Question: I have to put some labels into a UITableViewCell but there are different number of labels in each row. I'm trying to add a subview in each cell but when I do scroll all the labels overlap .
I have a for with the number of labels I want with this code
'''
- (UITableViewCell *)tableView:(UITableView *)tableView cellForRowAtIndexPath:(NSIndexPath *)indexPath
'''
{
'''
NSString *CellIdentifier = @"dayCell";
UITableViewCell *cell = [tableView dequeueReusableCellWithIdentifier:CellIdentifier forIndexPath:indexPath];
UILabel* titleLabel = (UILabel*)[cell viewWithTag:100];
NSString * stringDate = [NSString stringWithFormat:@"%@ %@",[[days objectAtIndex:indexPath.row] substringWithRange:NSMakeRange(8, 2)], [self getNameDay:[arrayOfWeek objectAtIndex:indexPath.row]]];
titleLabel.text = stringDate;
titleLabel.textColor = [UIColor colorWithRed:102.0/255.0 green:102.0/255.0 blue:102.0/255.0 alpha:1.0];
if ([keys containsObject:[days objectAtIndex:indexPath.row]]) {
titleLabel.font = [UIFont fontWithName:@"Roboto-Bold" size:15.0];
[cell.contentView.superview setClipsToBounds:NO];
NSDictionary * eventConcret = [events objectForKey:[days objectAtIndex:indexPath.row]];
NSArray * keysEventConcret = [eventConcret allKeys];
CGRect frame = titleLabel.frame;
for (int i=0; i<[keysEventConcret count]; i++) {
for (int j=0; j<[[eventConcret objectForKey:[keysEventConcret objectAtIndex:i]] count]; j++) {
frame.origin.y += 35;
UILabel *hourEvent = [[UILabel alloc] initWithFrame:frame];
hourEvent.text = [NSString stringWithFormat: [self getHourStringFromDate:[[[eventConcret objectForKey:[keysEventConcret objectAtIndex:i]] objectAtIndex:j] objectForKey:@"event_start"]]];
hourEvent.backgroundColor = [UIColor clearColor];
hourEvent.font=[UIFont fontWithName:@"Roboto-Regular" size:15];
hourEvent.textColor = [UIColor colorWithRed:102.0/255.0 green:102.0/255.0 blue:102.0/255.0 alpha:1.0];
hourEvent.tag = 3;
[cell.contentView addSubview:hourEvent];
frame.origin.y += 25;
UILabel *contentEvent = [[UILabel alloc] initWithFrame:frame];
contentEvent.text = [[[eventConcret objectForKey:[keysEventConcret objectAtIndex:i]] objectAtIndex:j] objectForKey:@"event_title"];
[contentEvent setNumberOfLines:0];
contentEvent.backgroundColor = [UIColor clearColor];
contentEvent.font=[UIFont fontWithName:@"Roboto-Regular" size:15];
contentEvent.textColor = [UIColor colorWithRed:89.0/255.0 green:187.0/255.0 blue:98.0/255.0 alpha:1.0];
contentEvent.tag = 4;
[cell addSubview:contentEvent];
UIButton *buttonContent = [UIButton buttonWithType:UIButtonTypeCustom];
buttonContent.frame = frame;
buttonContent.backgroundColor = [UIColor clearColor];
buttonContent.titleLabel.text = [keysEventConcret objectAtIndex:i];
buttonContent.titleLabel.textColor = [UIColor clearColor];
buttonContent.tag = indexPath.row+j*1000;
[buttonContent addTarget:self
action:@selector(chooseEventButton:)
forControlEvents:UIControlEventTouchDown];
[cell.contentView addSubview:buttonContent];
}
}
}
else{
titleLabel.font = [UIFont fontWithName:@"Roboto-Light" size:15.0];
}
return cell;
'''
}
The result is this image:

What's the way to do it correctly? Where I have to make the addSubview?
Thanks!
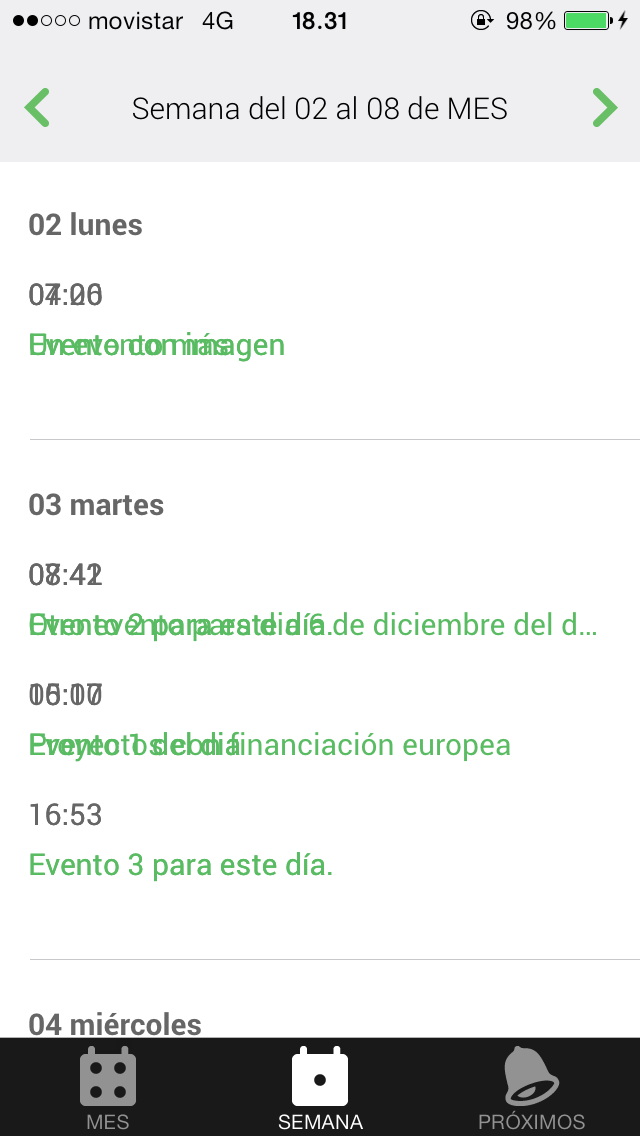
Answer: I guess this problem appears only after you scroll more than one TableView height!?
The problem is that cells are reused. So when you add new labels to a reused cell the old ones are still there. You need to remove all subviews from contentView before adding the new ones.
If you have a custom UITableViewCell class you can do so in prepareForReuse() method.